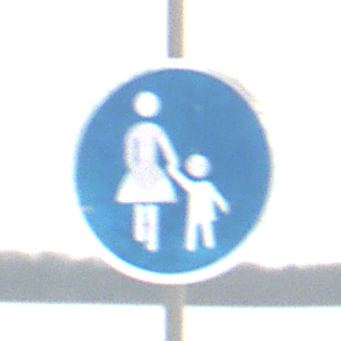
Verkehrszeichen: Gehweg
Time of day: MorningAfternoon
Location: Outdoor (Nature)
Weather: Overcast
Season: Winter
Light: Natural